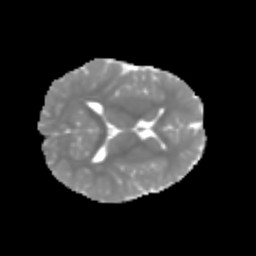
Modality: MD
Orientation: axial
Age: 6
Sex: male
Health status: healthy